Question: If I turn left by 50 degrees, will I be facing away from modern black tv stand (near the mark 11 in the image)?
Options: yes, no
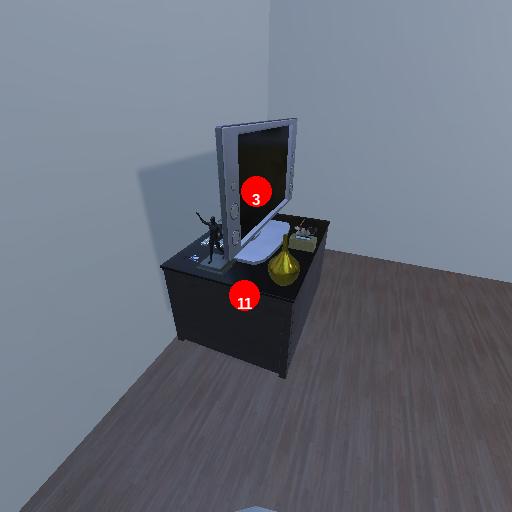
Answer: yes